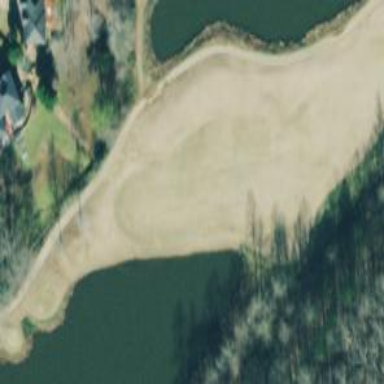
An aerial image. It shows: Golf fairway surrounded by grass.